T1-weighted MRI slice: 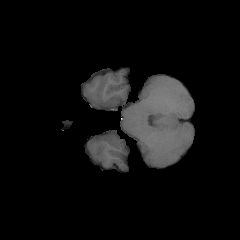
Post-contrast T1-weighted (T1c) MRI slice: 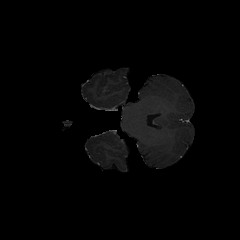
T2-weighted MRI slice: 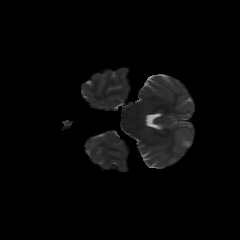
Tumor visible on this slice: no